Field crop: maize
Growth stage: 1
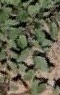
Species: convolvulus